Interaction volume radius: 5 \u00c5
Interaction volume height: 20 \u00c5
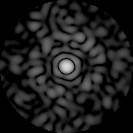
Disorder parameter: 0.8316